Aerial crown-view tile of a tropical tree (Barro Colorado Island, Panama), acquired 20250818:
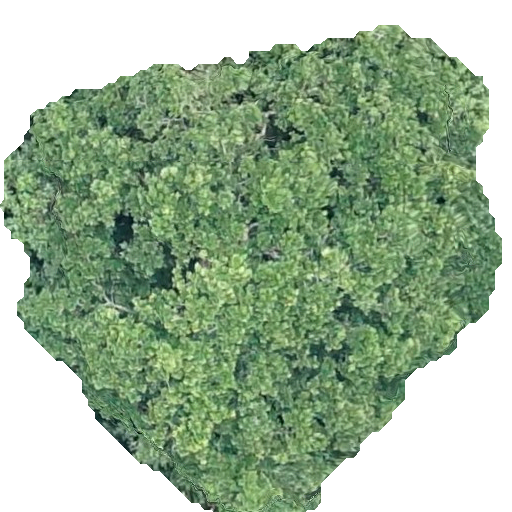
Species: Anacardium excelsum
GBIF accepted scientific name: Anacardium excelsum
Crown area: 251.237 m²